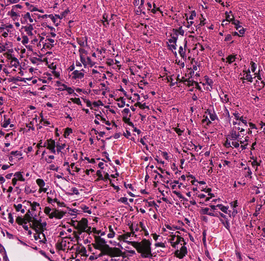
Tumor epithelial tissue: no
Tumor-associated stroma tissue: yes
Normal tissue: no